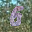
Label: 6